Brain MRI, t1w sequence, axial 2D slice.
Patient: age 29, sex M, weight 95 kg, height 1.95 m
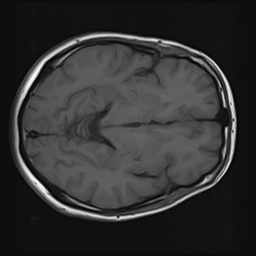